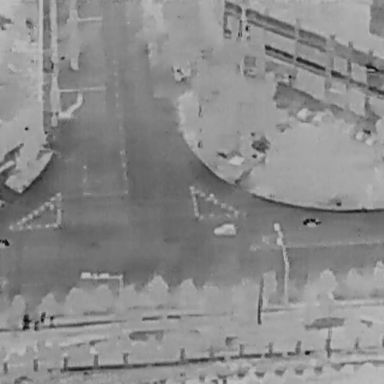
There are five Cars in the infrared image.